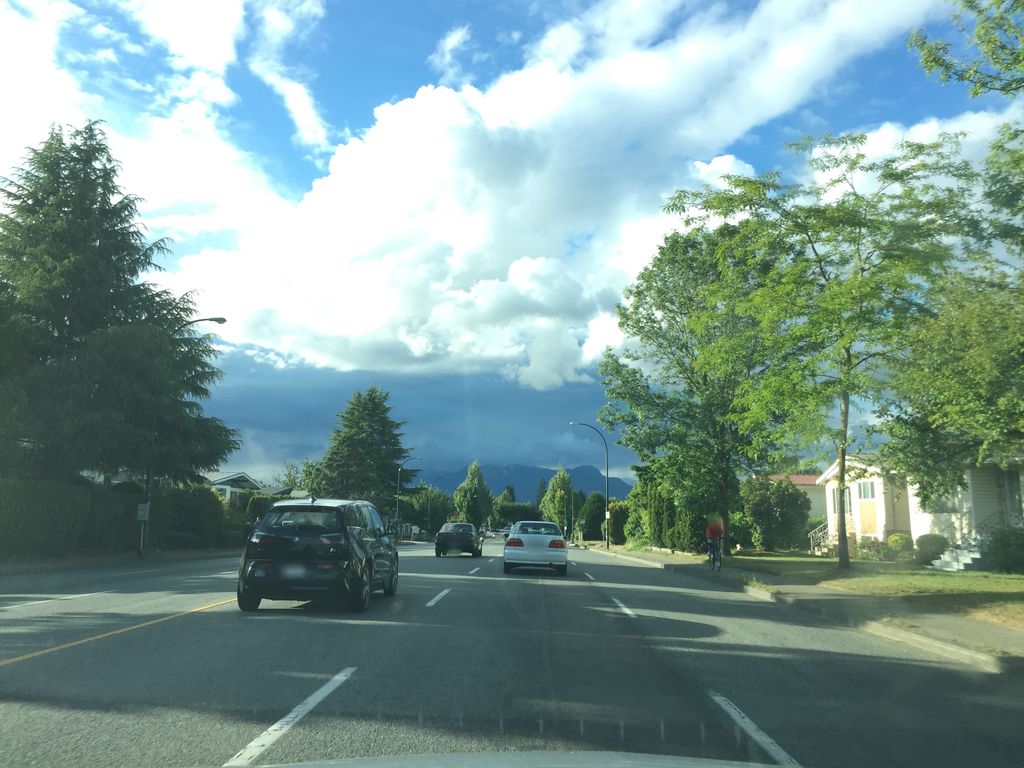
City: vancouver